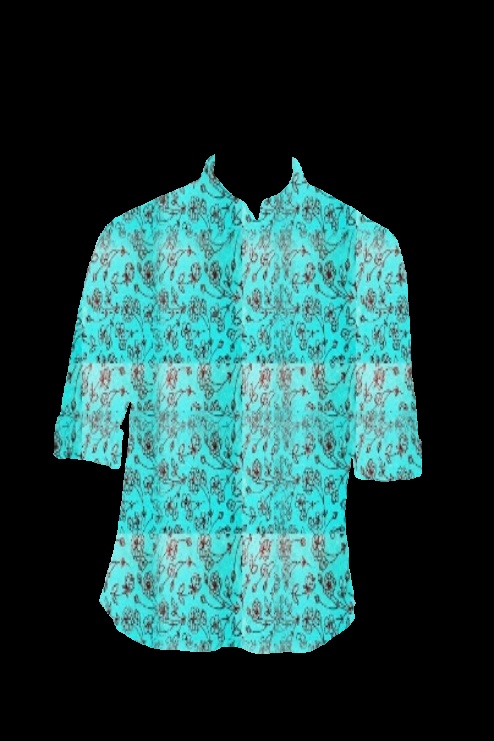
aqua multi floral print tee